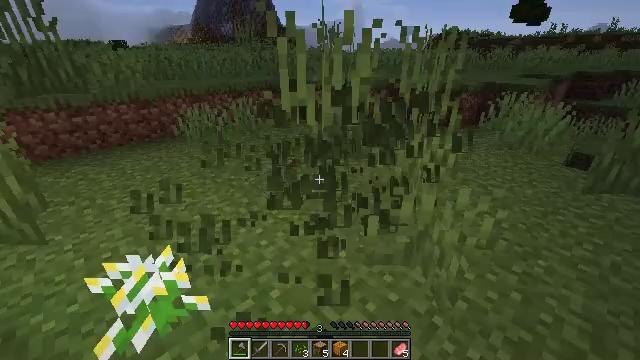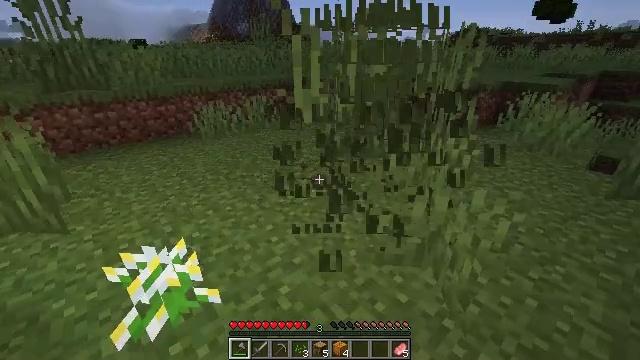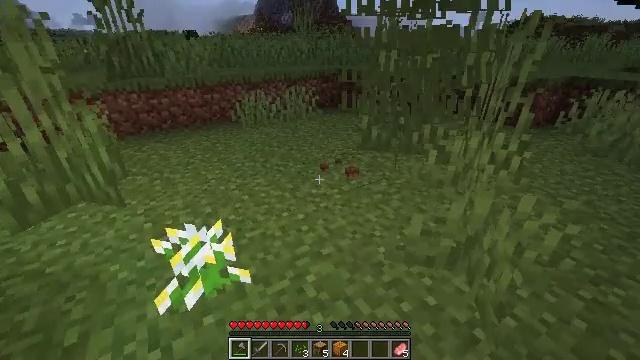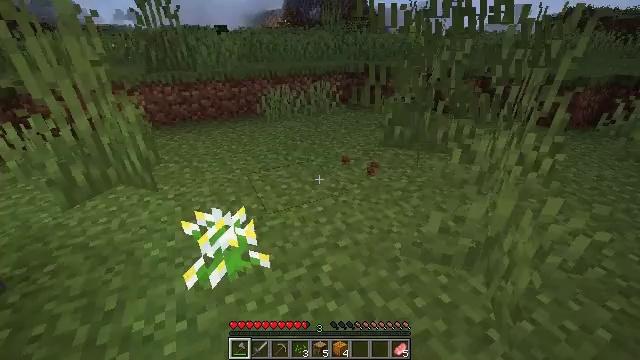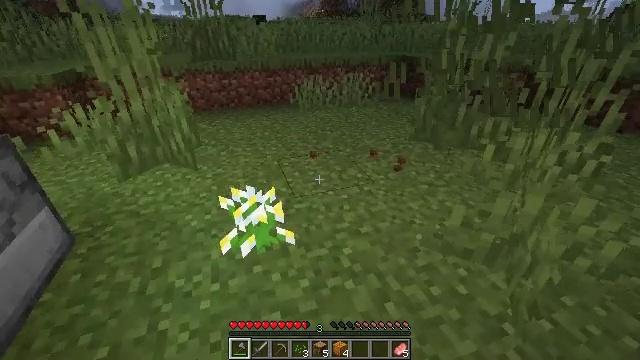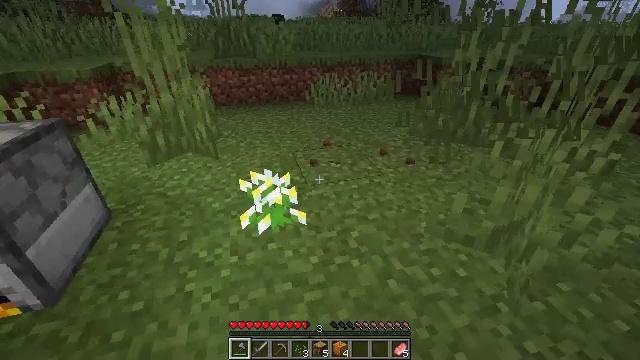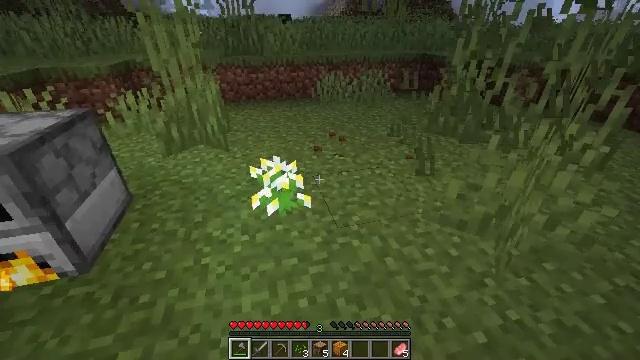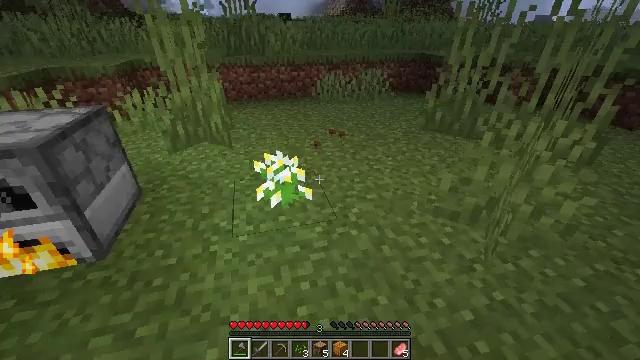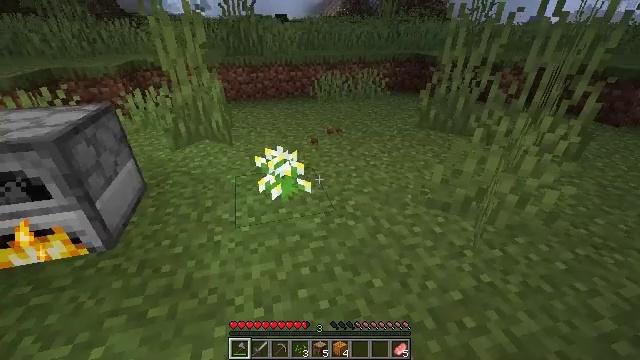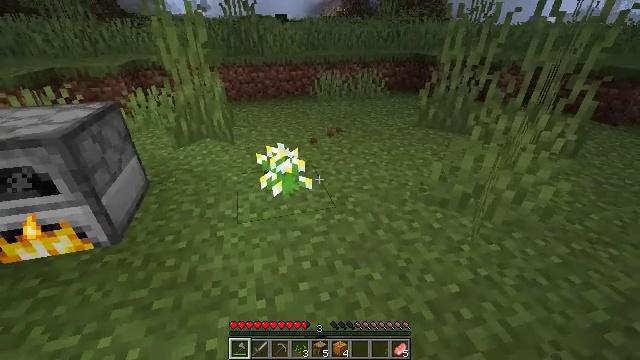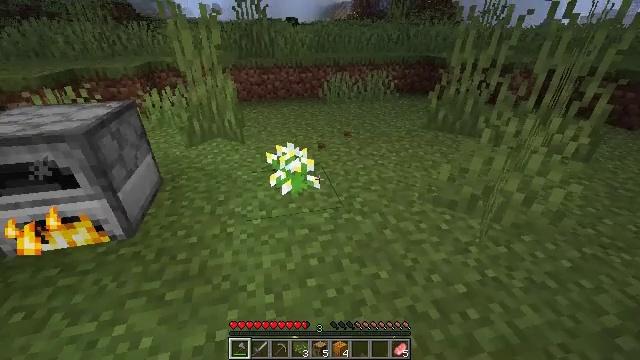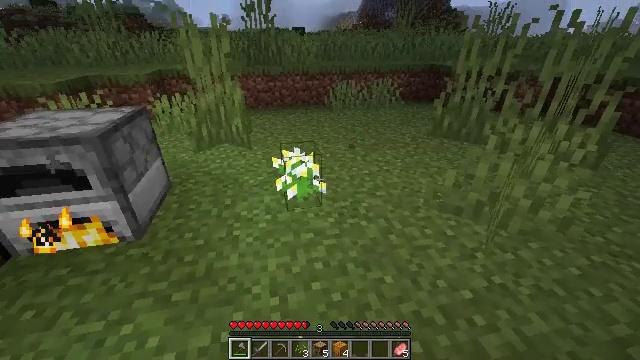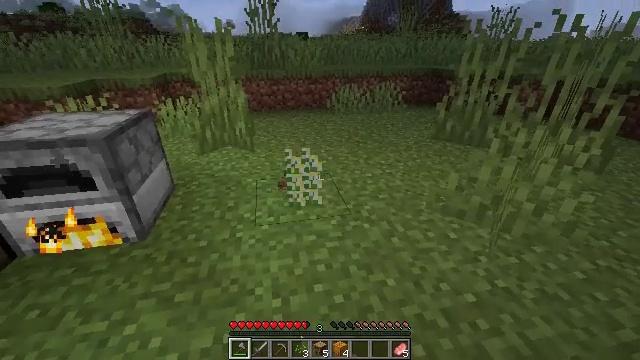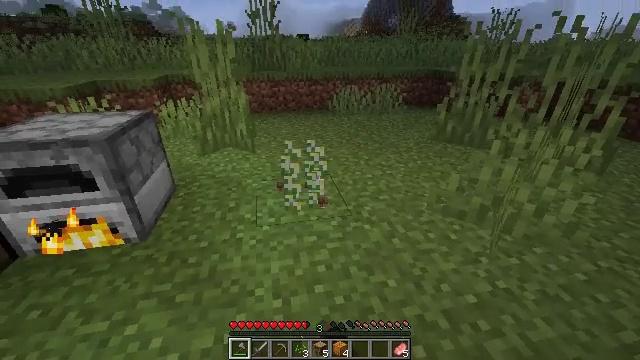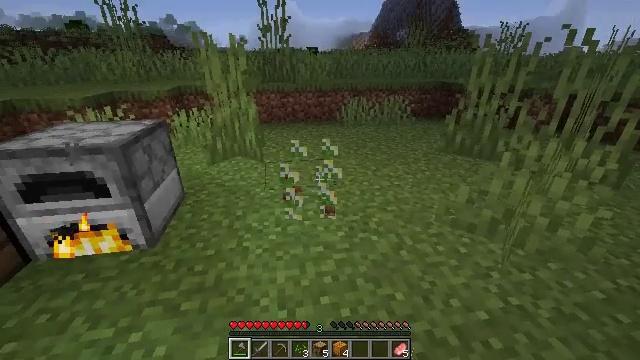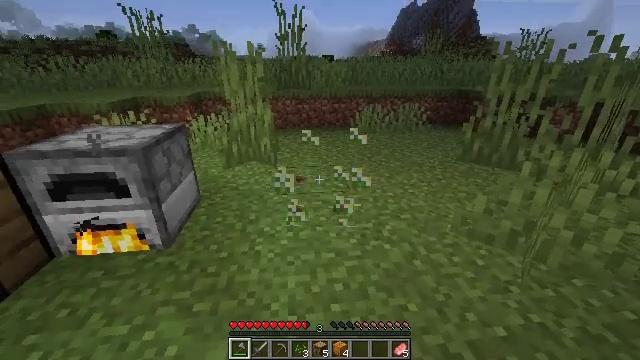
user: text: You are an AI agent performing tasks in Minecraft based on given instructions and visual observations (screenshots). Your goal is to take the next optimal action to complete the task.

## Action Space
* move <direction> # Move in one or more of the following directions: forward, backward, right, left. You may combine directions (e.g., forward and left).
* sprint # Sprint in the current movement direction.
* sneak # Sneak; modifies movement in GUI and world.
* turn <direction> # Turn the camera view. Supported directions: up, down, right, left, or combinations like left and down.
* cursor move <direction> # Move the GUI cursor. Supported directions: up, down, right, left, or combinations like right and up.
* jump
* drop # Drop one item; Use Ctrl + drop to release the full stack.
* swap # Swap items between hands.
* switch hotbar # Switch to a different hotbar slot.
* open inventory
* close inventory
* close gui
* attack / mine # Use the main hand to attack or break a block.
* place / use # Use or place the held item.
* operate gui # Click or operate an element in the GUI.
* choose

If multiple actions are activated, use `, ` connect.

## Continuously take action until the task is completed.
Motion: motion action
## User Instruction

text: Gather azure bluet from the ground.
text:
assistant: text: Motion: turn left, attack / mine
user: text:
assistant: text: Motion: turn left and down
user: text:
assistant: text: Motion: move back, turn left
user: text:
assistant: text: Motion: move back, turn left and down, attack / mine
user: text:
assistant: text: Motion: move back, turn left, attack / mine
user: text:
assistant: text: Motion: move back, turn left, attack / mine
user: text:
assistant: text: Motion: move back
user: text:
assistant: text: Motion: attack / mine
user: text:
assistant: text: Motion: attack / mine
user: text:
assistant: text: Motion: turn left, attack / mine
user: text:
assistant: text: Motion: turn left and up
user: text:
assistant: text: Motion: attack / mine
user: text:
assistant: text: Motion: attack / mine
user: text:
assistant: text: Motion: turn left and up, attack / mine
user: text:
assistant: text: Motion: turn left and up
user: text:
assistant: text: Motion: attack / mine
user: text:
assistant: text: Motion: attack / mine